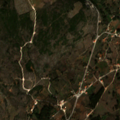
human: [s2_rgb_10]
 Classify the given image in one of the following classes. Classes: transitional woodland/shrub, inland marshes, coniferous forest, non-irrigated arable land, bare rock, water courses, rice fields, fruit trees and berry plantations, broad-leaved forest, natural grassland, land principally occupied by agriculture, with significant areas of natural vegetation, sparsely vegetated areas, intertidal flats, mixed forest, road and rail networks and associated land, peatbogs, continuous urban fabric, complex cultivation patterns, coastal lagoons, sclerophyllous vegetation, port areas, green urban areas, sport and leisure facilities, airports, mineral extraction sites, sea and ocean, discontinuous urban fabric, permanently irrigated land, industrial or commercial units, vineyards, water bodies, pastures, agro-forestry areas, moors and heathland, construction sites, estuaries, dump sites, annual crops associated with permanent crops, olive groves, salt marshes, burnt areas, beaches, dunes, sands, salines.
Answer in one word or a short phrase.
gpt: olive groves, complex cultivation patterns, land principally occupied by agriculture, with significant areas of natural vegetation, sclerophyllous vegetation